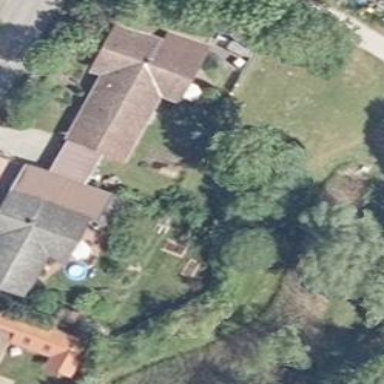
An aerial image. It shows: Simple and straightforward house.